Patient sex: M
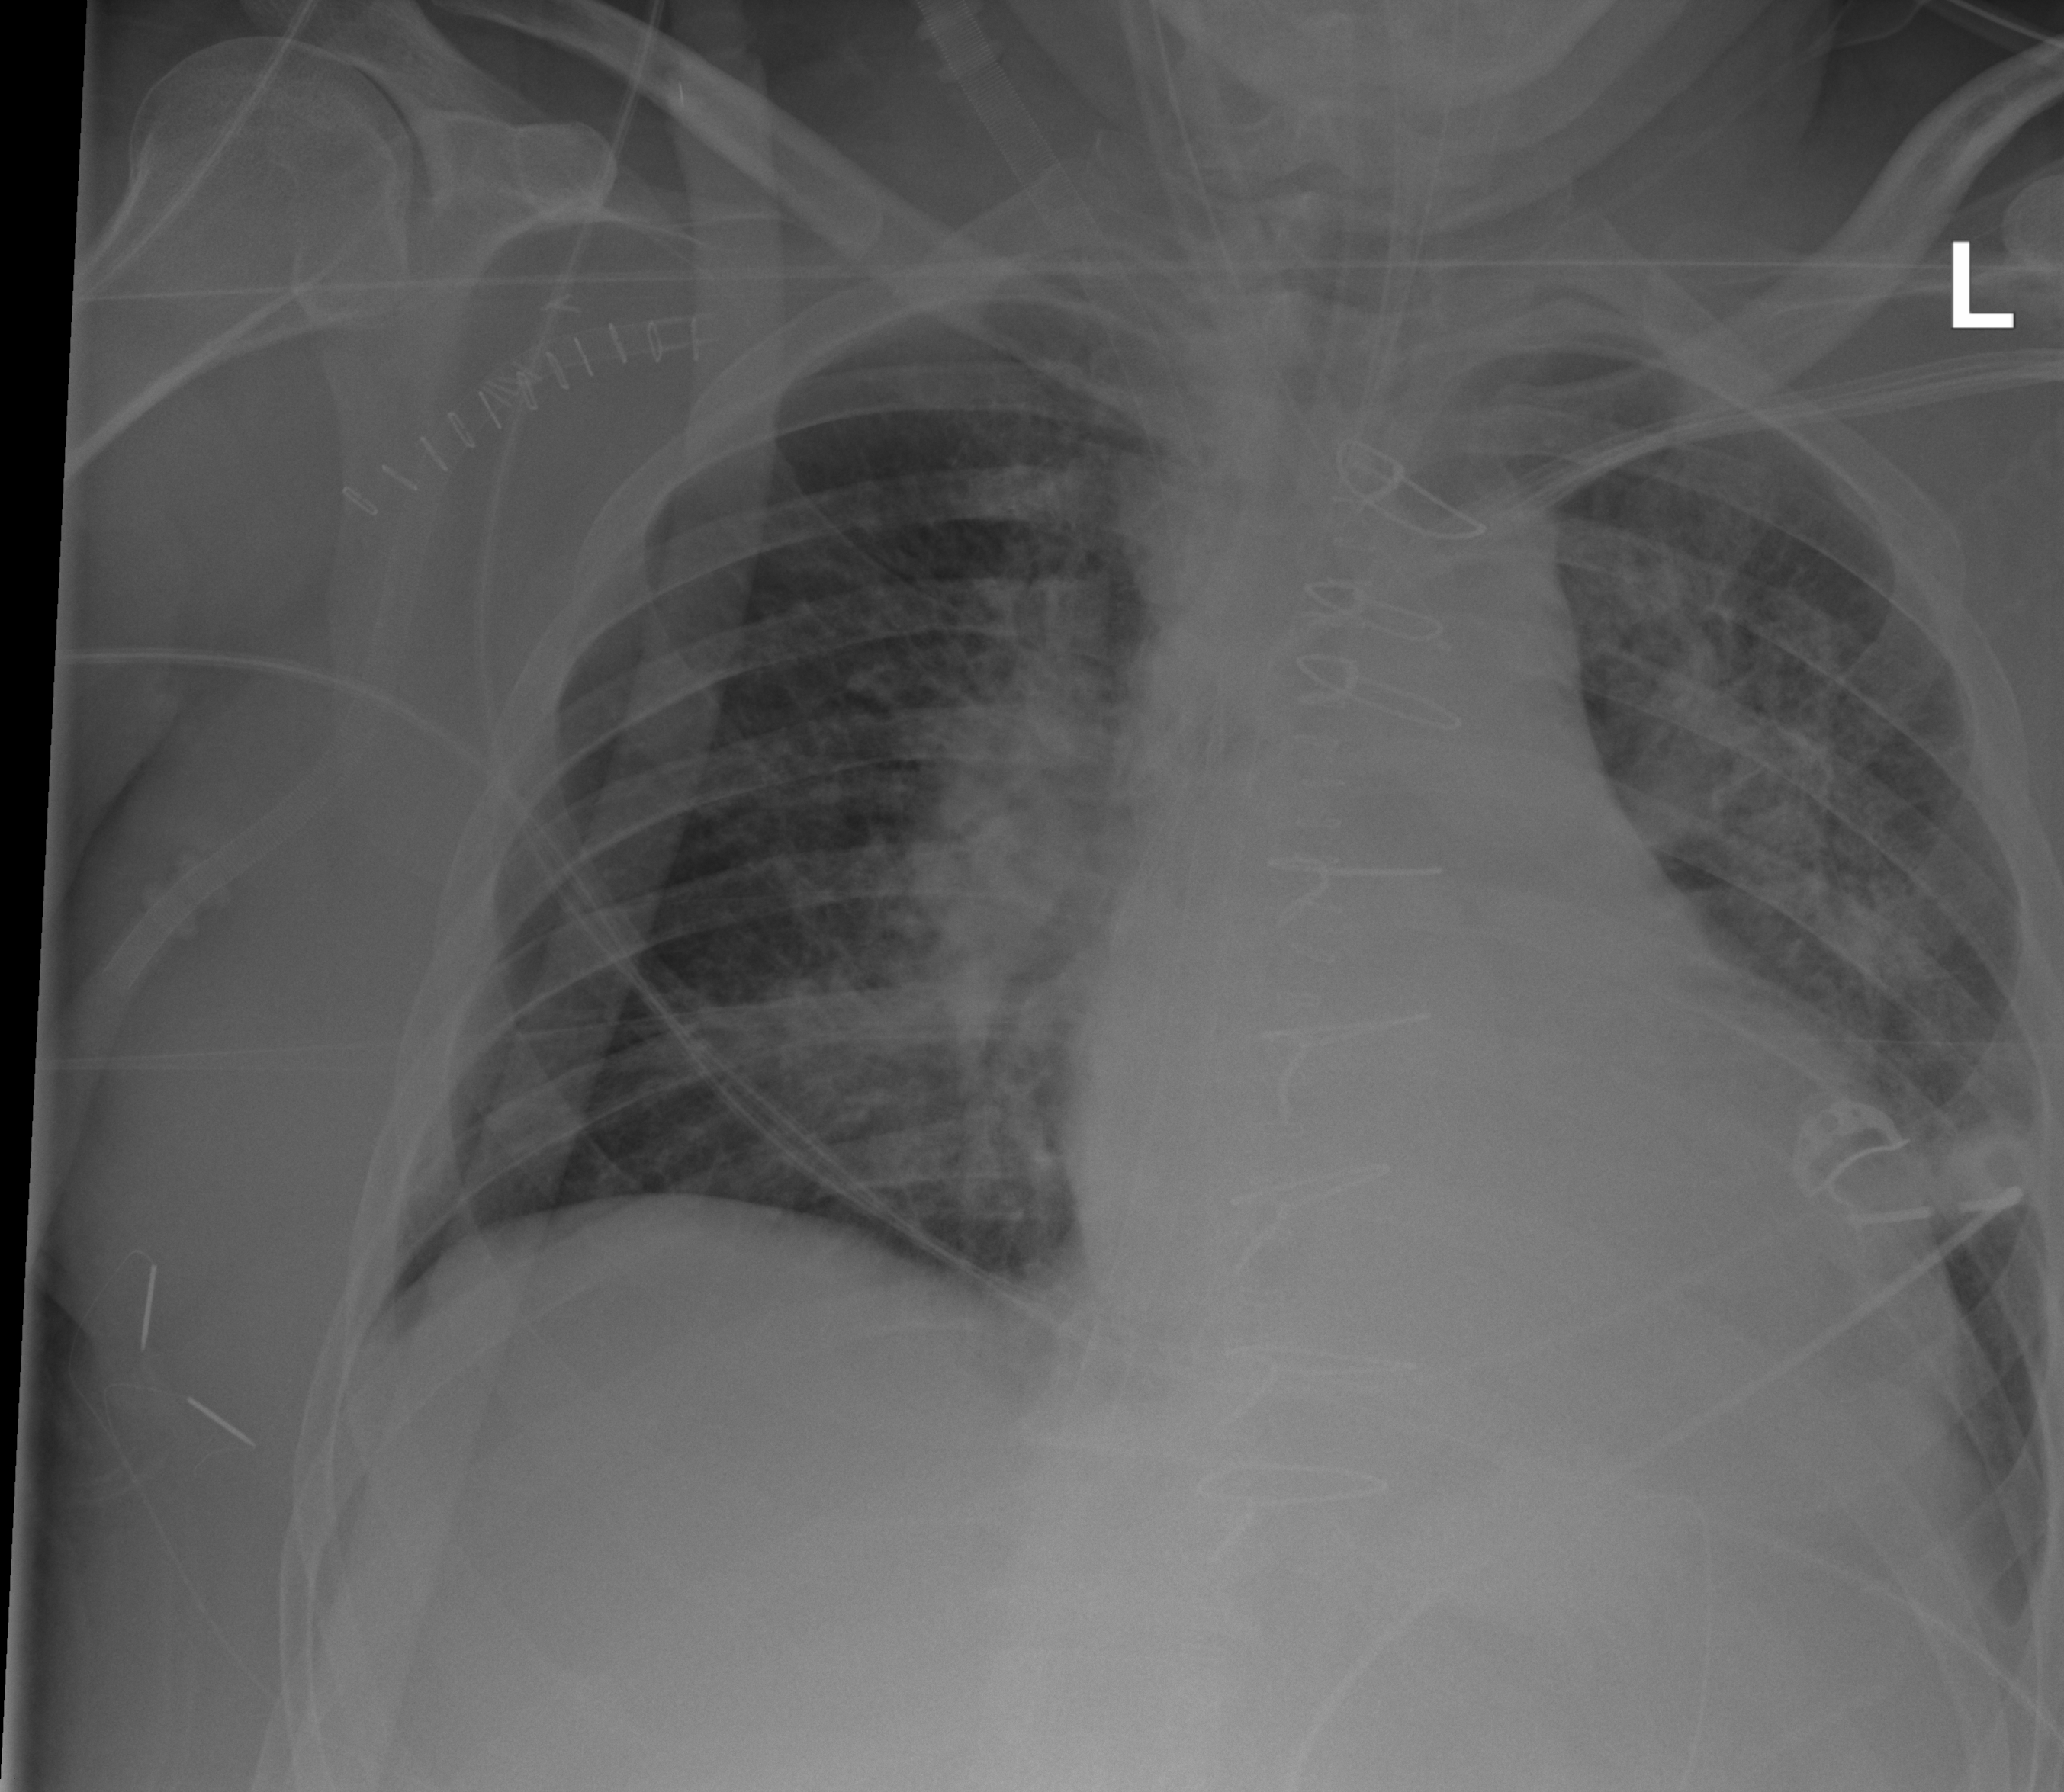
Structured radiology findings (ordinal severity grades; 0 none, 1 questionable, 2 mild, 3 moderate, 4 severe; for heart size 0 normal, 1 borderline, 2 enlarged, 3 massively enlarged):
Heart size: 2
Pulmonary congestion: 1
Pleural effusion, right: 0
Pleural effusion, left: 1
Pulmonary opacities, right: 2
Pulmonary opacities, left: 2
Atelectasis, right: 0
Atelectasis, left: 2